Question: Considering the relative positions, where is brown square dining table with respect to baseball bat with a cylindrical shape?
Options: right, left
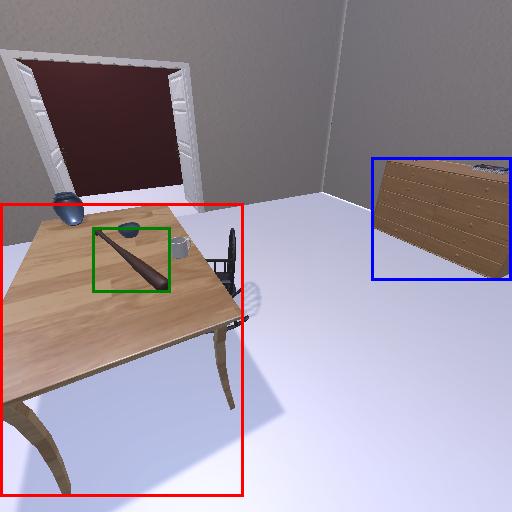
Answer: right